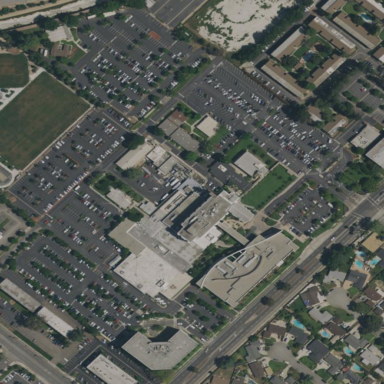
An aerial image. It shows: Hospital providing healthcare services.